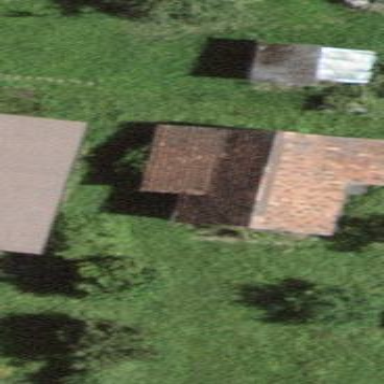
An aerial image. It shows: Rural barn.